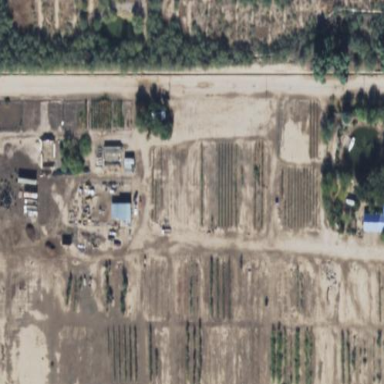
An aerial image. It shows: Plant nursery cultivating trees.